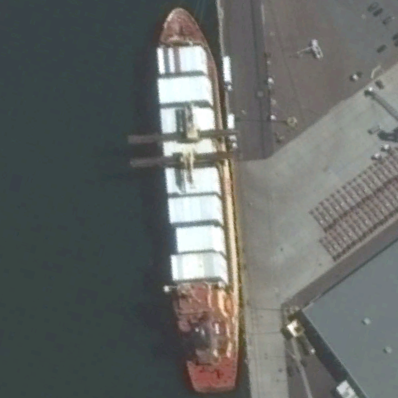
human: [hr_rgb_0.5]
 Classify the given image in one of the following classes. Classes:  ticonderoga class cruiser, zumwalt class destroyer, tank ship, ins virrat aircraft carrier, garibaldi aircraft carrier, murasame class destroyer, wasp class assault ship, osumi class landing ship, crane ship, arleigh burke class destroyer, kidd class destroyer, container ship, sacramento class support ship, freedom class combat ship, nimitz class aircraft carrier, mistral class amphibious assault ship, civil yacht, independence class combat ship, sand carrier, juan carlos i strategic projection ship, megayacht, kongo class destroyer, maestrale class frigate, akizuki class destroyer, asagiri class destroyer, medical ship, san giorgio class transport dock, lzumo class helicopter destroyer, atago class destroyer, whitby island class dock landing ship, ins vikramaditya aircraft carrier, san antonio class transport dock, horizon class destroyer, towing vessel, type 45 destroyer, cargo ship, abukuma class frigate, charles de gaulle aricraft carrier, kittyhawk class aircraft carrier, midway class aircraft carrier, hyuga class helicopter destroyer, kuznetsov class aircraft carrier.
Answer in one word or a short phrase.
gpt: Container ship